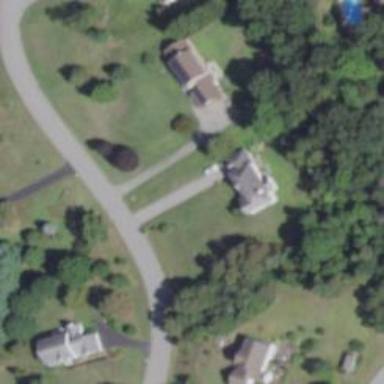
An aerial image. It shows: Driveway leading to service road.